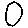
Label: circle